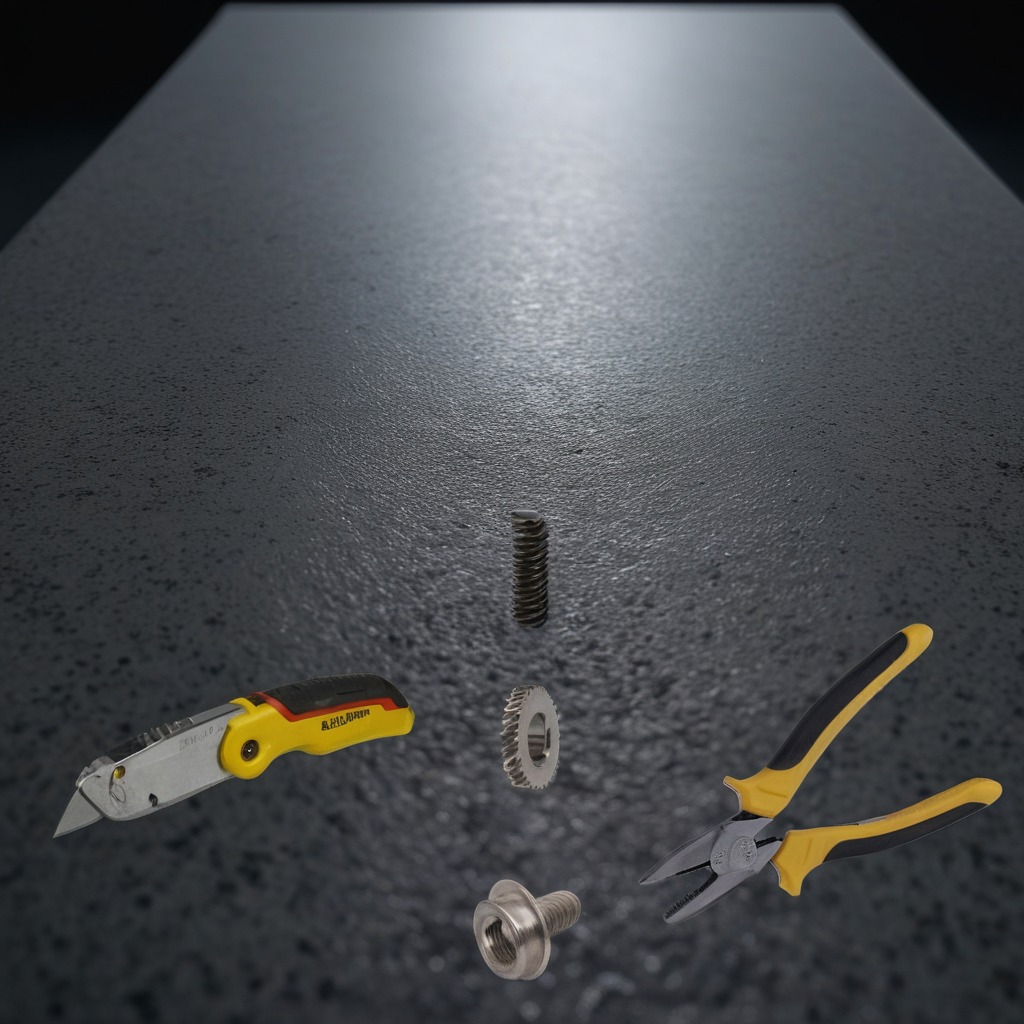
A steel gear with teeth, a utility knife, a metal machine screw, a pair of pliers, and a coiled metal spring are lying on a clean granite table inside a workshop at night dim ambient light soft shadows worn but